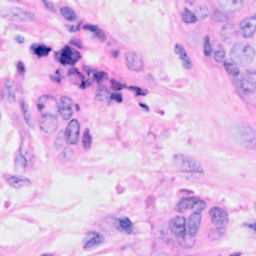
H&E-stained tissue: Breast